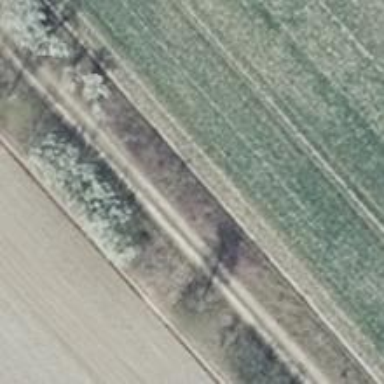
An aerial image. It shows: Row of trees in natural setting.